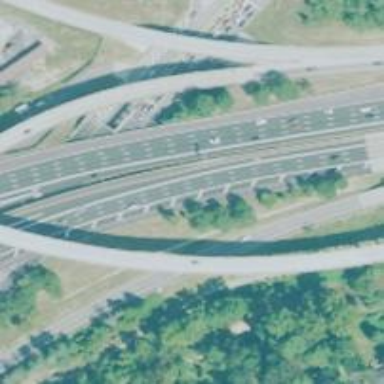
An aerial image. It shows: Motorway junction.